Question: I have the following piece of code, which generates three plots after which I arrange those plots using arrangeGrob and put it in a variable 'g'. Then to save the output I use 'ggsave(file="filename",g)'. My question is all the three plots are saving correctly in the file, however some of the axis lables gets cramped up, is there any way automatically rescale (to preserve a clear output) in the saved file. One option would be to adjust the width and height of the file, but I need to keep these dimensions and decimal format for the numbers. Can someone suggest a method for this, thanks.
I don't understand why the color in the 'geom_point(aes())' is not applied to the plots correctly?
'''
x <- c(1:10)
y <- x^3
z <- y-20
s <- z/3
t <- s*6
q <- s*y
x1 <- cbind(x,y,z,s,t,q)
x1 <- data.frame(x1)
a <- ggplot(x1,aes(x=x1[,1],y=x1[,2]))+geom_point(aes(color = 'blue'),size=4)+theme(legend.position='none',plot.margin=unit(c(0,3,0,0),"mm"))
ggsave("a.png")
b <- ggplot(x1,aes(x=x1[,3],y=x1[,4]))+geom_point(aes(color = 'blue'),size=4)+theme(legend.position='none',plot.margin=unit(c(0,3,0,0),"mm"))
ggsave("b.png")
c <- ggplot(x1,aes(x=x1[,5],y=x1[,6]))+geom_point(aes(color = 'violet'),size=4)+theme(legend.position='none',plot.margin=unit(c(0,3,0,0),"mm"))
ggsave("c.png")
gA <- ggplotGrob(a)
gB <- ggplotGrob(b)
gC <- ggplotGrob(c)
maxWidth = grid::unit.pmax(gA$widths[2:5], gB$widths[2:5],gC$widths[2:5])
gA$widths[2:5] <- as.list(maxWidth)
gB$widths[2:5] <- as.list(maxWidth)
gC$widths[2:5] <- as.list(maxWidth)
g <- arrangeGrob(gA, gB,gC, ncol=2)
ggsave(file='fname.png',g, width=10,height=8,units=c("cm"), dpi=600)
'''
An illustration of the resulting plot is shown below,

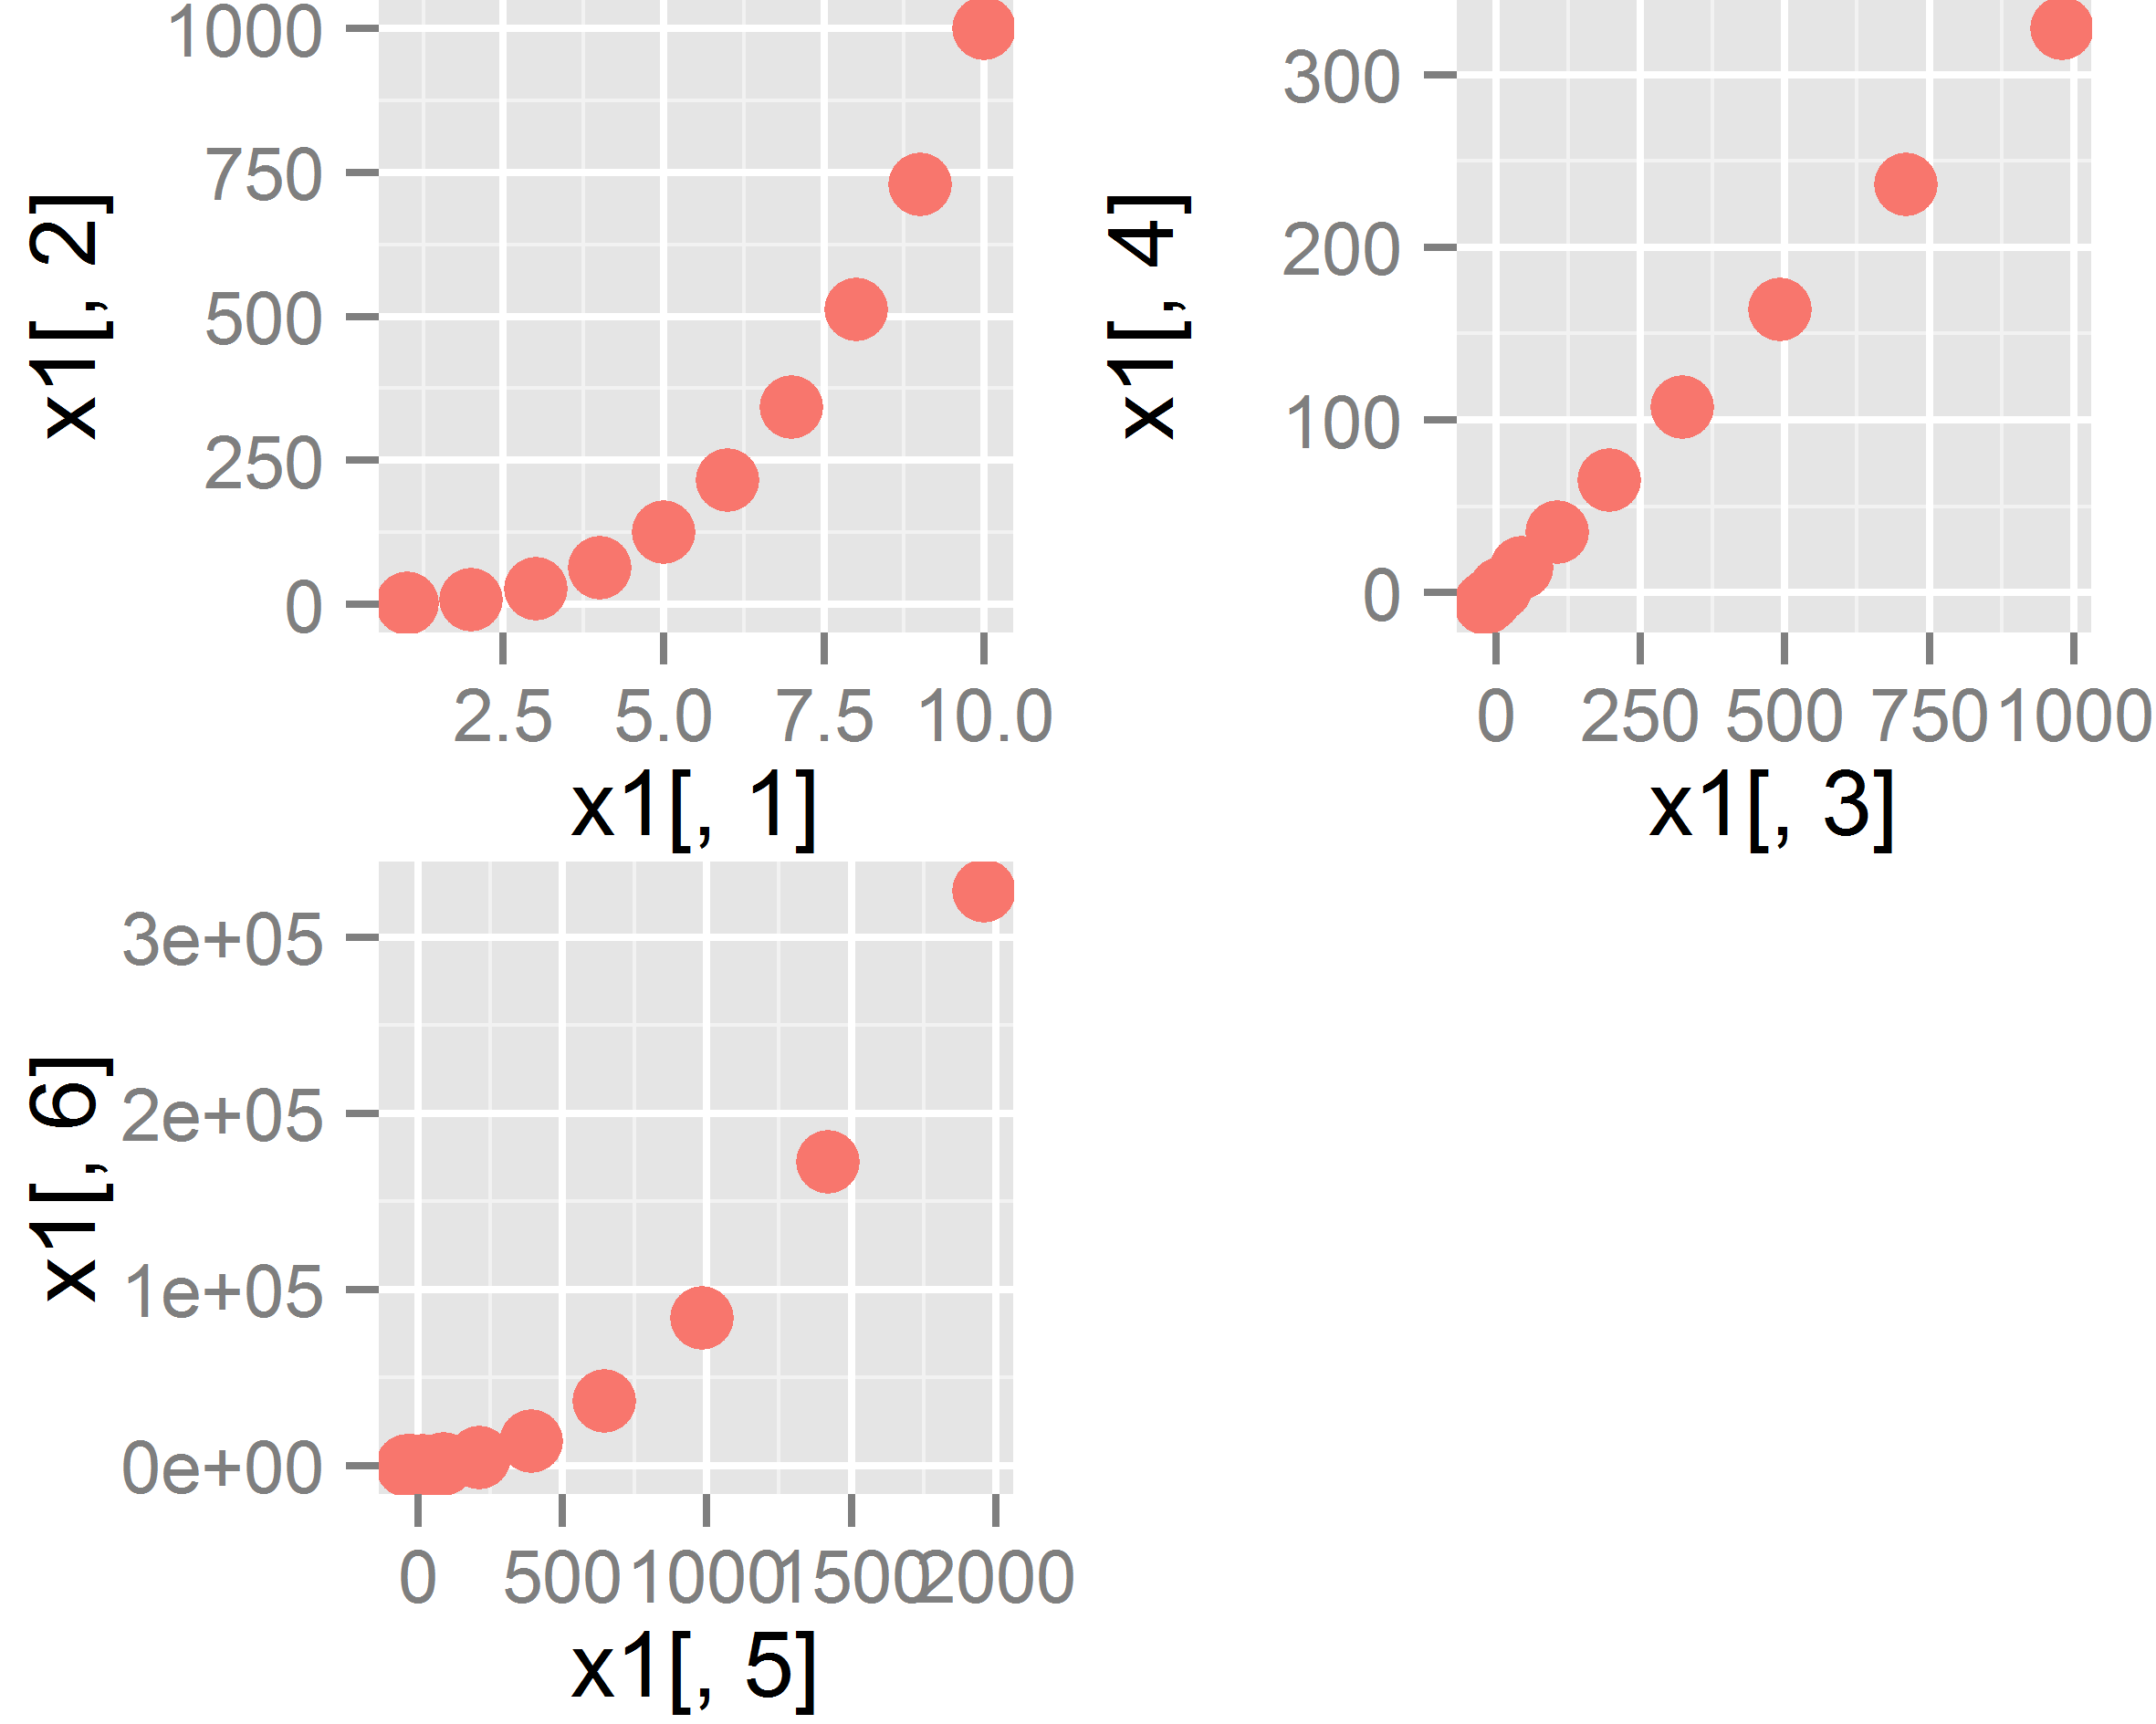
Answer: Add:
'''
+ theme(text = element_text(size = 10))
'''
You can change the text size to fit your needs.
To change the colour of the points set the colour flag outside of the aesthetics:
'''
geom_point(colour = "blue", size = 4)
'''